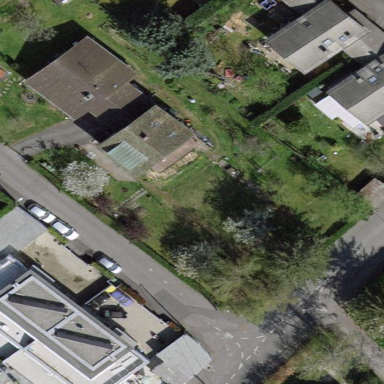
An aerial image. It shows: Garden enclosed by fence.